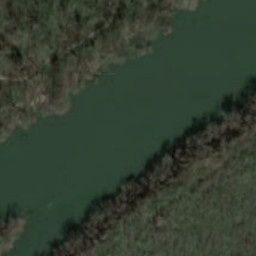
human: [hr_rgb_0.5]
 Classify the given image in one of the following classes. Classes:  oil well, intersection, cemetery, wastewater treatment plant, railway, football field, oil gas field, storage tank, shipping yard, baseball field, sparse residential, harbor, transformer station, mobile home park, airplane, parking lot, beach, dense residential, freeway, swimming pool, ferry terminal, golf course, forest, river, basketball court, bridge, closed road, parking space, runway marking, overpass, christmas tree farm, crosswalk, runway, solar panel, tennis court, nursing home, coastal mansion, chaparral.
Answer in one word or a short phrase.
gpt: river